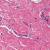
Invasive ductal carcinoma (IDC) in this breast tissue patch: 0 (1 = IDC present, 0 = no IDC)